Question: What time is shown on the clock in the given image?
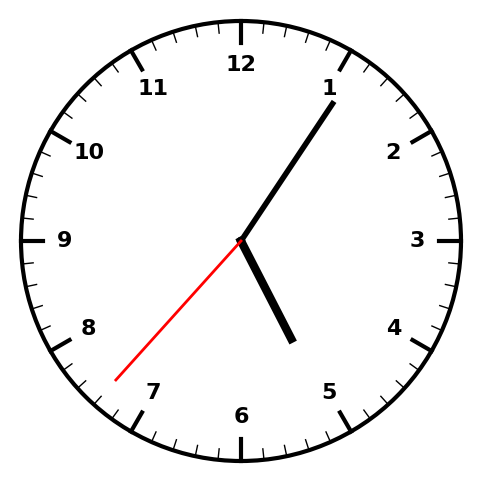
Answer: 05:05:37